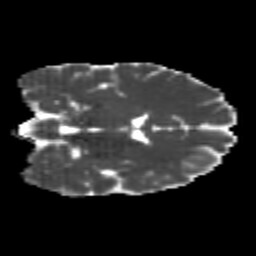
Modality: MD
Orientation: coronal
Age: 25
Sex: male
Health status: healthy
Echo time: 0.074 s